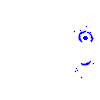
Particle: proton